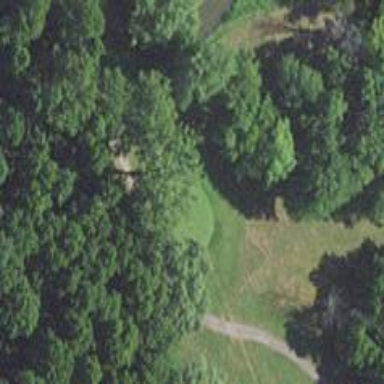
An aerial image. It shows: Grassy area designated as golf tee.